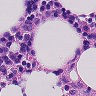
Metastatic tissue present: no